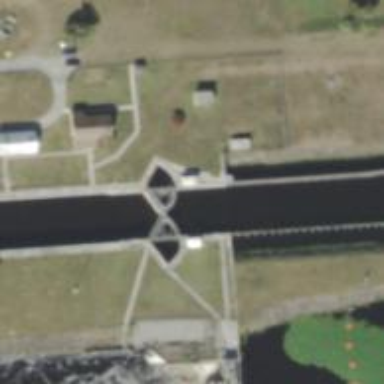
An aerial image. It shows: Lock gate along waterway.